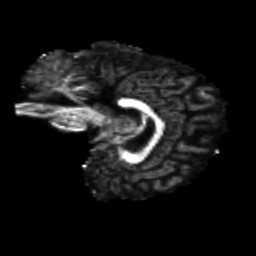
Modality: FA
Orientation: sagittal
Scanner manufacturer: siemens
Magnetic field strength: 3 T
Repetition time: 4.16 s
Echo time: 0.0806 s